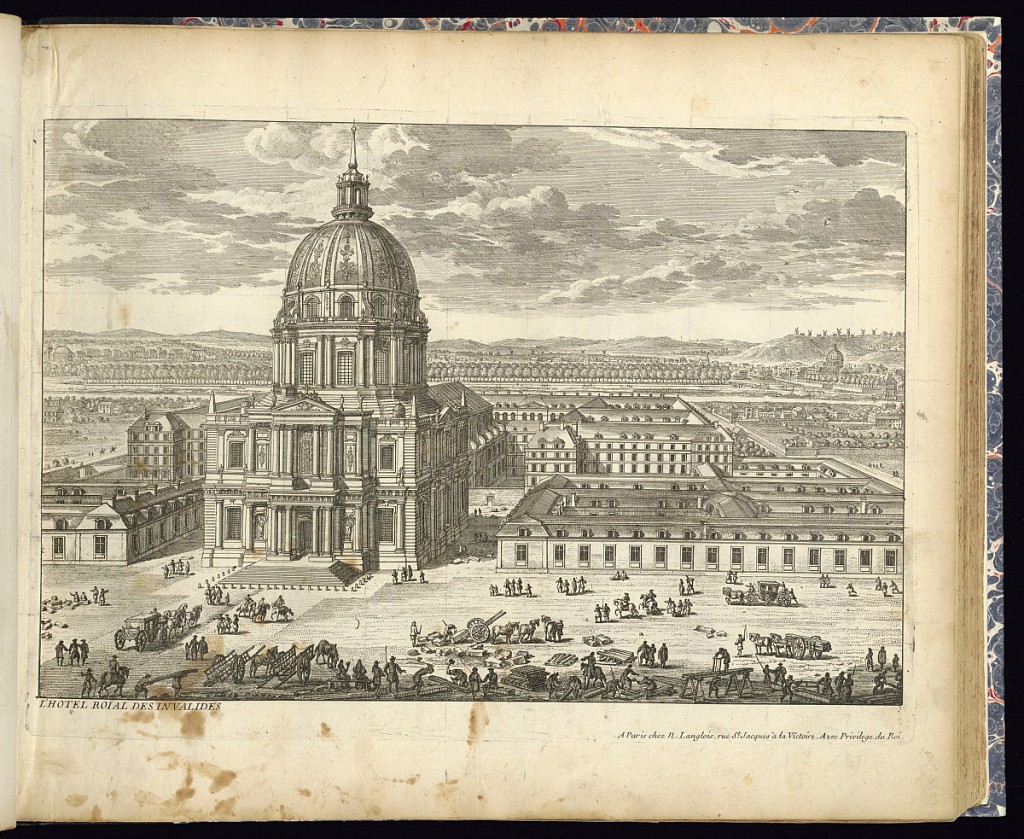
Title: L’HOTEL ROÏAL DES INVALIDES
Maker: Gabriel Perelle, French, 1604–1677
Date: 1672–1703
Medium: Etching on laid paper
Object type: Print
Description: Bird's-eye view of the domed Hotel des Invalides in Paris with its surrounding buildings and landscape in the distance. Figures, horseman, and horse-drawn carriages in the foreground. The plate is titled.